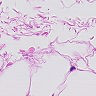
Metastatic tissue present: no